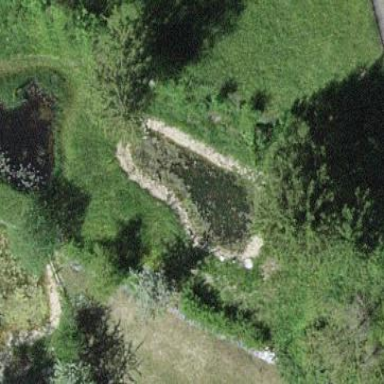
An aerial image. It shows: Serene pond surrounded by nature.